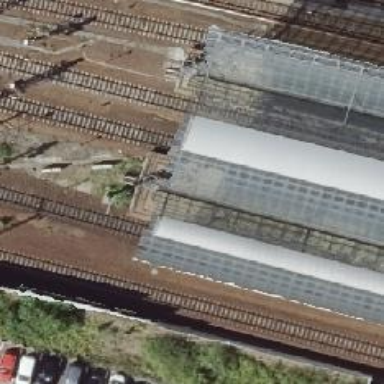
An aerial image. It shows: Railway signal.